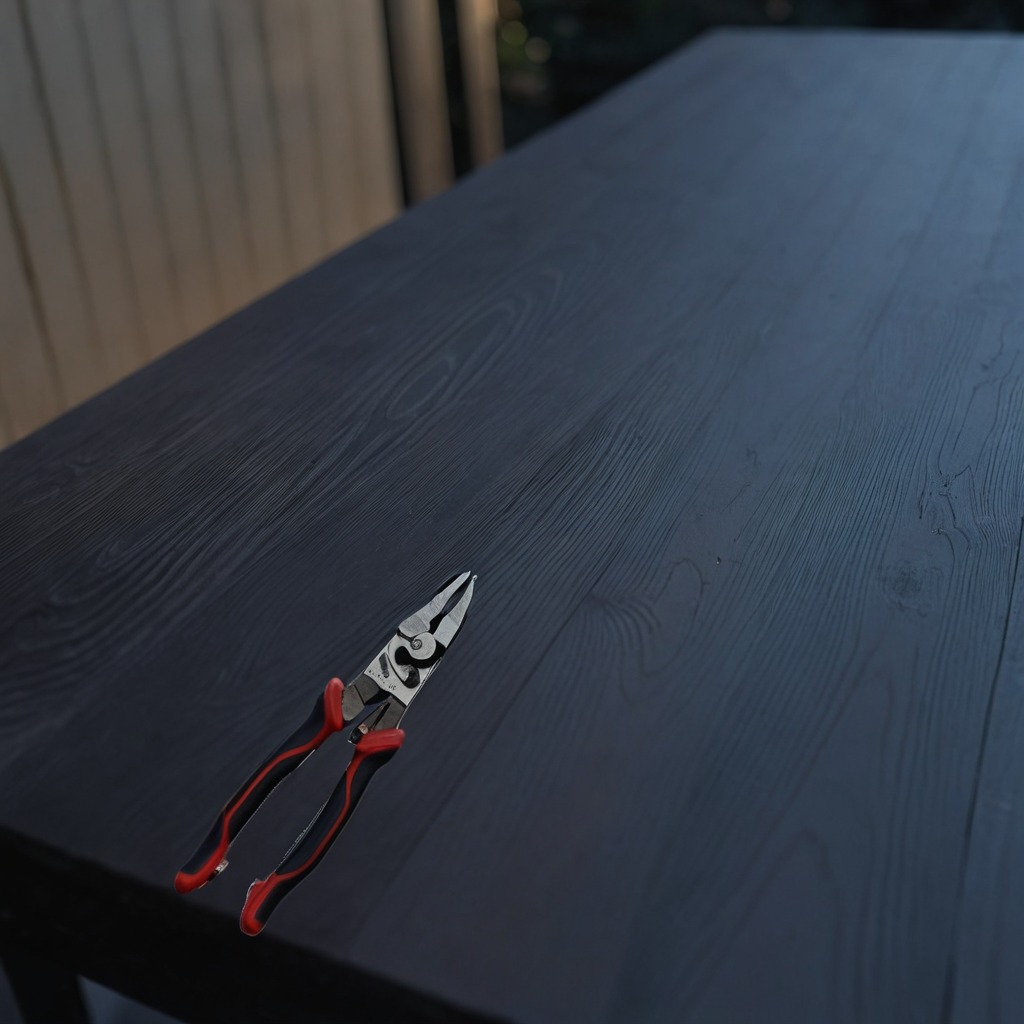
A plier lies on a table with burn marks in a small garage at twilight.